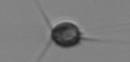
Label: Acanthoica_quattrospina